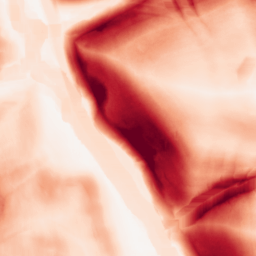
Category: morphological
Decomposition family: morphological_square
Decomposition parameters: operation: gradient
size: 15
Upsampling method: cubic_mitchell
Upsampling parameters: scale: 8
Upsampling scale: 8